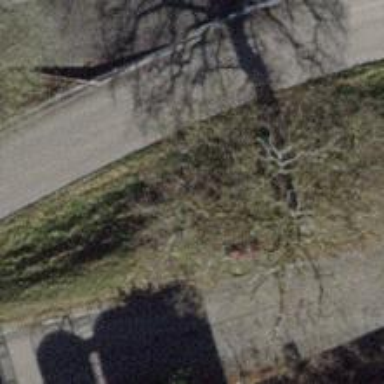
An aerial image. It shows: Bench.